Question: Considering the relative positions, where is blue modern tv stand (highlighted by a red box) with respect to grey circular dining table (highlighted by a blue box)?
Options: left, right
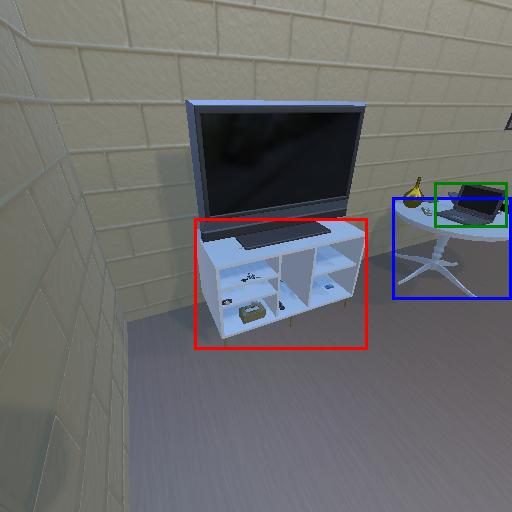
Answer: left